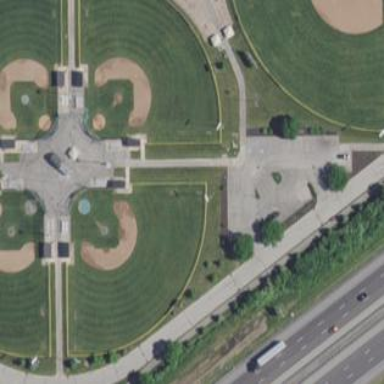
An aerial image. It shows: Baseball pitch for leisure and sports activities.